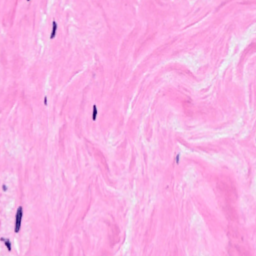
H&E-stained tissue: Breast